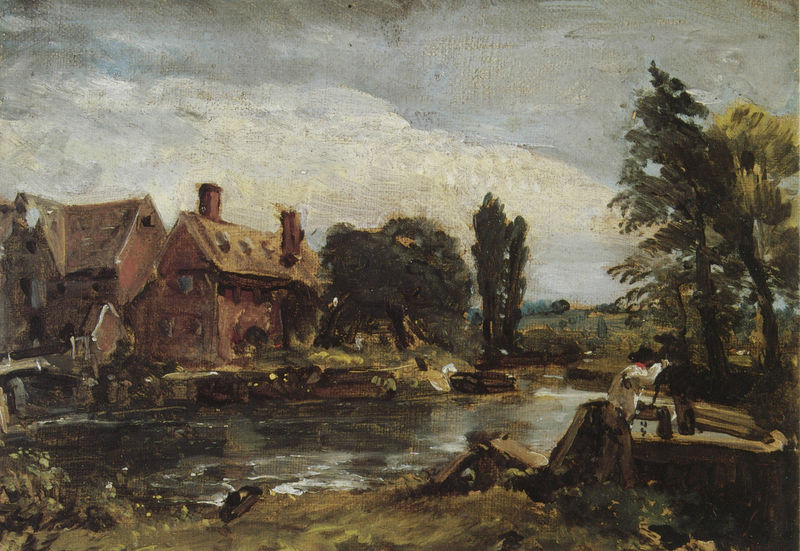
Titel: Flatford Mill from the Lock
Künstler: John Constable
Institution: (Privatsammlung)
Schlagwörter: baum, blau, blätter, dunkel, gemälde, hand, himmel, laub, mann, schatten, vogel, wasser, weiß, wolken, bäume, cezanne, fluss, gelb, grün, impressionismus, landschaft, see, stadt, teich, ufer, äste, braun, fenster, grau, holz, hut, licht, orange, schwarz, skizze, dach, gebäude, gras, haus, rasen, rot, wiese, wolke, malerei, hemd, arm, stein, holland, öl, bach, feld, felder, häuser, mühle, natur, spiegelung, stamm, wind, brücke, büsche, gewässer, pastos, sonne, realismus, pflanzen, england, wald, boot, brunnen, kahn, kamin, kamine, schornstein, bewölkt, deutschland, wellen, ansicht, fassade, italien, dorf, dächer, schornsteine, bauernhof, hof, idylle, böschung, mündung, romantik, schaum, strom, wehr, constable, duktus, tee, regen, trostlos, wälder, wolkig, tanne, fasan, baüme, hahn, schöpfen, spachtel, himmmel, john constable, flussmündung, impressinismus, wolkenverhangen, bootsmann, stour, sontable